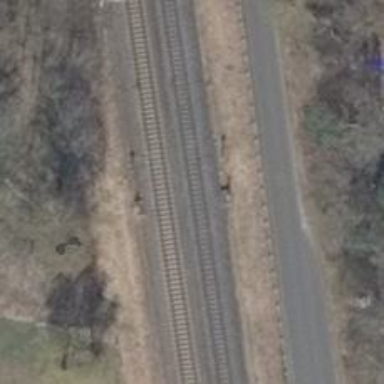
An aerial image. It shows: Railway signal.